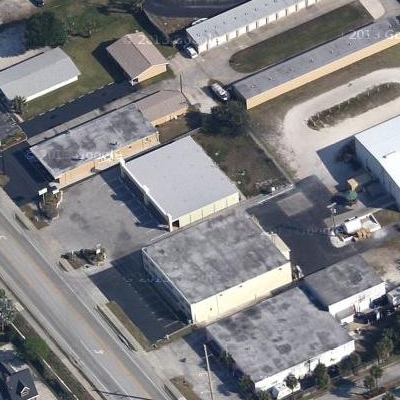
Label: cIndustry